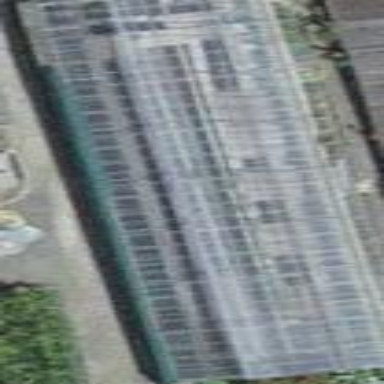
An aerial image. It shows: Greenhouse.